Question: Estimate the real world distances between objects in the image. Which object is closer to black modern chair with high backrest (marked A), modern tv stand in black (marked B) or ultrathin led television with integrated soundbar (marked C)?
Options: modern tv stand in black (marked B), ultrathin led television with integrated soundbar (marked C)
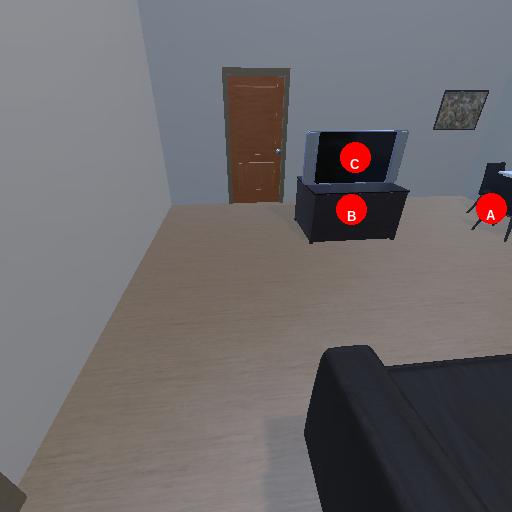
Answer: modern tv stand in black (marked B)